Field crop: tomato
Growth stage: 1
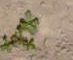
Species: portulaca